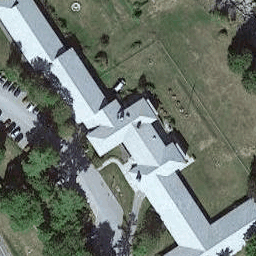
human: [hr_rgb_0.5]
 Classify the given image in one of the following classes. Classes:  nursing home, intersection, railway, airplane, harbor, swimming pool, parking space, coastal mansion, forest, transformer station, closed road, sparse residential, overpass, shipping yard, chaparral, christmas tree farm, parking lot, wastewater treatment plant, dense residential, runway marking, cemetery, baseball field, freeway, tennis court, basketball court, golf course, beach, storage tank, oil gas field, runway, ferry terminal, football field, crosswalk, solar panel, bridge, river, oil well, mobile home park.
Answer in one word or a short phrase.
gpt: nursing home